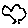
Label: tree